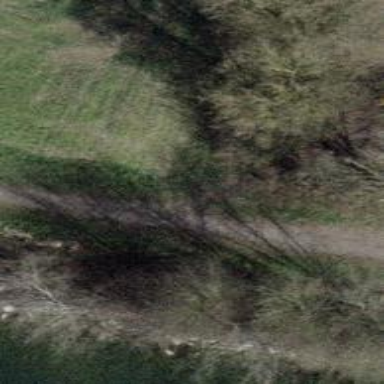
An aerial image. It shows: Unpaved path.